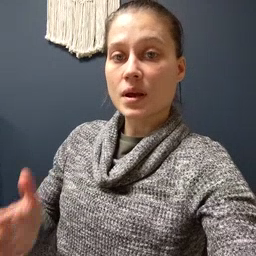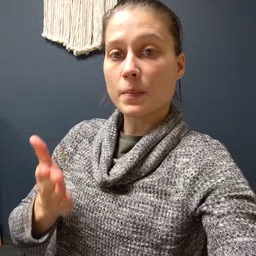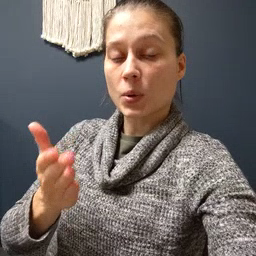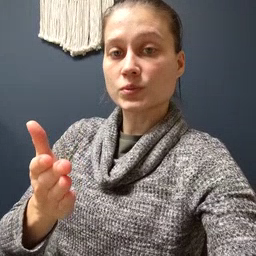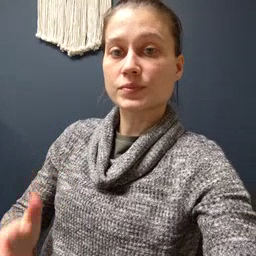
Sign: boat